Question: Shows up fine in the graphical layout and then when I launch in the emulator it does this

I'm thinking it may be an issue with inflating the view or something I'm not sure I'm new to android. Thanks
'''
package com.keyconsultant.parse.logintutorial;
import java.util.Locale;
import android.os.Bundle;
import android.support.v4.app.FragmentManager;
import android.support.v4.app.FragmentTransaction;
import android.text.TextUtils;
import android.view.KeyEvent;
import android.view.LayoutInflater;
import android.view.View;
import android.view.ViewGroup;
import android.view.inputmethod.EditorInfo;
import android.widget.EditText;
import android.widget.TextView;
import com.keyconsultant.parse.logintutorial.error.UnknownErrorDialogFactory;
import com.keyconsultant.parse.logintutorial.fragment.BaseFragment;
import com.keyconsultant.parse.logintutorial.model.user.UserManager;
import com.keyconsultant.parse.logintutorial.model.user.authenticate.AuthenticateUserErrorEvent;
import com.parse.ParseException;
import com.squareup.otto.Subscribe;
/**
* Fragment for logging in. Includes button for loading the Create account view.
*
* @author Trey Robinson
*
*/
public class LoginFragment extends BaseFragment {
public static final String EXTRA_USERNAME = "com.keyconsultant.parse.logintutorial.activity.extra.USERNAME";
public static final String EXTRA_PASSWORD = "com.keyconsultant.parse.logintutorial.activity.extra.PASSWORD";
// UI references.
private EditText mUserNameEditText;
private EditText mPasswordEditText;
/**
* Factory method for creating new fragments
* @return
*/
public static LoginFragment newInstance(){
return new LoginFragment();
}
@Override
public View onCreateView(LayoutInflater inflater, ViewGroup container,
Bundle savedInstanceState) {
View view = inflater.inflate(R.layout.fragment_login, container, false);
mUserNameEditText = (EditText) view.findViewById(R.id.username);
mPasswordEditText = (EditText) view.findViewById(R.id.password);
mPasswordEditText.setOnEditorActionListener(new TextView.OnEditorActionListener() {
@Override
public boolean onEditorAction(TextView textView, int id, KeyEvent keyEvent) {
if (id == EditorInfo.IME_NULL) {
attemptLogin();
return true;
}
return false;
}
});
view.findViewById(R.id.sign_in_button).setOnClickListener(new View.OnClickListener() {
@Override
public void onClick(View view) {
attemptLogin();
}
});
view.findViewById(R.id.register_button).setOnClickListener(new View.OnClickListener() {
@Override
public void onClick(View view) {
createAccount();
}
});
return view;
}
@Override
public void onActivityCreated(Bundle savedInstanceState) {
super.onActivityCreated(savedInstanceState);
if(savedInstanceState != null){
mUserNameEditText.setText(savedInstanceState.getString(EXTRA_USERNAME));
mPasswordEditText.setText(savedInstanceState.getString(EXTRA_PASSWORD));
}
}
@Override
public void onSaveInstanceState(Bundle outState) {
super.onSaveInstanceState(outState);
outState.putString(EXTRA_USERNAME, mUserNameEditText.getText().toString());
outState.putString(EXTRA_PASSWORD, mPasswordEditText.getText().toString());
}
/**
* Attempts to sign in or register the account specified by the login form.
* If there are form errors (invalid email, missing fields, etc.), the
* errors are presented and no actual login attempt is made.
*/
public void attemptLogin() {
clearErrors();
// Store values at the time of the login attempt.
String username = mUserNameEditText.getText().toString();
String password = mPasswordEditText.getText().toString();
boolean cancel = false;
View focusView = null;
// Check for a valid password.
if (TextUtils.isEmpty(password)) {
mPasswordEditText.setError(getString(R.string.error_field_required));
focusView = mPasswordEditText;
cancel = true;
} else if (password.length() < 4) {
mPasswordEditText.setError(getString(R.string.error_invalid_password));
focusView =mPasswordEditText;
cancel = true;
}
// Check for a valid email address.
if (TextUtils.isEmpty(username)) {
mUserNameEditText.setError(getString(R.string.error_field_required));
focusView = mUserNameEditText;
cancel = true;
}
if (cancel) {
// There was an error; don't attempt login and focus the first
// form field with an error.
focusView.requestFocus();
} else {
// perform the user login attempt.
UserManager.getInstance().authenticate(username.toLowerCase(Locale.getDefault()), password);
}
}
/**
* Load the create account view.
*/
private void createAccount(){
FragmentManager fragmentManager = getActivity().getSupportFragmentManager();
FragmentTransaction fragmentTransaction = fragmentManager.beginTransaction();
fragmentTransaction.setTransition(FragmentTransaction.TRANSIT_FRAGMENT_OPEN);
fragmentTransaction.replace(((ViewGroup)getView().getParent()).getId(), CreateAccountFragment.newInstance());
fragmentTransaction.addToBackStack(null);
fragmentTransaction.commit();
}
/**
* Remove all edit text errors
*/
private void clearErrors(){
mUserNameEditText.setError(null);
mPasswordEditText.setError(null);
}
@Subscribe
public void onSignInError(AuthenticateUserErrorEvent event){
clearErrors();
switch (event.getErrorCode()) {
case ParseException.OBJECT_NOT_FOUND:
mPasswordEditText.setError(getString(R.string.error_incorrect_password));
mPasswordEditText.requestFocus();
break;
default:
UnknownErrorDialogFactory.createUnknownErrorDialog(this.getActivity()).show();
break;
}
}
}
'''
HERE IS THE XML
'''
<?xml version="1.0" encoding="utf-8"?>
<LinearLayout xmlns:android="http://schemas.android.com/apk/res/android"
style="@style/LoginFormContainer"
android:layout_width="match_parent"
android:layout_height="match_parent"
android:background="#f1c40f"
android:orientation="vertical" >
<EditText
android:id="@+id/username"
android:layout_width="match_parent"
android:layout_height="wrap_content"
android:hint="@string/usernameHint"
android:maxLines="1"
android:singleLine="true" />
<EditText
android:id="@+id/password"
android:layout_width="match_parent"
android:layout_height="wrap_content"
android:hint="@string/prompt_password"
android:imeActionId="@+id/login"
android:imeActionLabel="@string/action_sign_in_short"
android:imeOptions="actionUnspecified"
android:inputType="textPassword"
android:maxLines="1"
android:singleLine="true" />
<Button
android:id="@+id/sign_in_button"
android:layout_width="fill_parent"
android:layout_height="wrap_content"
android:layout_gravity="center_horizontal"
android:layout_marginTop="16dp"
android:text="@string/action_sign_in_short" />
<TextView
android:id="@+id/orTV"
android:layout_width="wrap_content"
android:layout_height="wrap_content"
android:layout_gravity="center_horizontal"
android:layout_marginTop="16dp"
android:text="@string/orText" />
<Button
android:id="@+id/register_button"
android:layout_width="fill_parent"
android:layout_height="wrap_content"
android:layout_gravity="center_horizontal"
android:layout_marginTop="16dp"
android:text="@string/action_register" />
</LinearLayout>
'''
Here is the basefragment class
'''
package com.keyconsultant.parse.logintutorial.fragment;
import com.squareup.otto.BusProvider;
import android.support.v4.app.Fragment;
/**
* Fragment class that resolves basic service bus requirement (Register, deregister, Event Posting)
*
* @author Trey Robinson
*
*/
public class BaseFragment extends Fragment {
@Override
public void onResume() {
super.onResume();
BusProvider.getInstance().register(this);
}
@Override
public void onPause() {
/**fragment must be removed from the service bus in onPause or an error will occur
when the bus attempts to dispatch an event to the paused activity. **/
BusProvider.getInstance().unregister(this);
super.onPause();
}
/**
* Post the event to the service bus
* @param event
* The event to dispatch on the service bus
*/
protected void postEvent(Object event) {
BusProvider.getInstance().post(event);
}
}
'''
HERE IS THE CODE WHERE I ADD THE LOGINFRAGMENT CLASS
'''
package com.keyconsultant.parse.logintutorial;
import android.content.Intent;
import android.os.Bundle;
import android.support.v4.app.FragmentManager;
import android.support.v4.app.FragmentTransaction;
import android.view.Menu;
import android.view.MenuItem;
import android.widget.Toast;
import com.keyconsultant.parse.logintutorial.activity.BaseActivity;
import com.keyconsultant.parse.logintutorial.forgotpassword.ForgotPasswordDialogFragment;
import com.keyconsultant.parse.logintutorial.model.user.authenticate.AuthenticateUserErrorEvent;
import com.keyconsultant.parse.logintutorial.model.user.authenticate.AuthenticateUserStartEvent;
import com.keyconsultant.parse.logintutorial.model.user.authenticate.AuthenticateUserSuccessEvent;
import com.keyconsultant.parse.logintutorial.model.user.authenticate.UserForgotPasswordErrorEvent;
import com.keyconsultant.parse.logintutorial.model.user.authenticate.UserForgotPasswordStartEvent;
import com.keyconsultant.parse.logintutorial.model.user.authenticate.UserForgotPasswordSuccessEvent;
import com.parse.Parse;
import com.squareup.otto.Subscribe;
/**
* Activity which displays a login screen to the user, offering registration as
* well. Based loosley on the default Login template.
*
* @author Trey Robinson
*/
public class LoginActivity extends BaseActivity {
@Override
protected void onCreate(Bundle savedInstanceState) {
super.onCreate(savedInstanceState);
setContentView(R.layout.activity_login);
Parse.initialize(this, "Your App Id", "Your Client ID");
FragmentManager fragmentManager = getSupportFragmentManager();
FragmentTransaction fragmentTransaction = fragmentManager.beginTransaction();
fragmentTransaction.replace(R.id.main_view, LoginFragment.newInstance());
fragmentTransaction.commit();
}
@Override
public boolean onCreateOptionsMenu(Menu menu) {
super.onCreateOptionsMenu(menu);
getMenuInflater().inflate(R.menu.activity_login, menu);
return true;
}
@Override
public boolean onOptionsItemSelected(MenuItem item) {
// Handle item selection
switch (item.getItemId()) {
case R.id.menu_forgot_password:
forgotPassword();
return true;
default:
return super.onOptionsItemSelected(item);
}
}
/**
* Open the forgotPassword dialog
*/
private void forgotPassword(){
FragmentManager fm = getSupportFragmentManager();
ForgotPasswordDialogFragment forgotPasswordDialog = new ForgotPasswordDialogFragment();
forgotPasswordDialog.show(fm, null);
}
@Subscribe
public void onSignInStart(AuthenticateUserStartEvent event){
showProgress(true, getString(R.string.login_progress_signing_in));
}
@Subscribe
public void onSignInSuccess(AuthenticateUserSuccessEvent event){
showProgress(false, getString(R.string.login_progress_signing_in));
Intent loginSuccess = new Intent(this, MainActivity.class);
startActivity(loginSuccess);
finish();
}
@Subscribe
public void onSignInError(AuthenticateUserErrorEvent event){
showProgress(false, getString(R.string.login_progress_signing_in));
}
@Subscribe
public void onForgotPasswordStart(UserForgotPasswordStartEvent event){
showProgress(true, getString(R.string.login_progress_signing_in));
}
@Subscribe
public void onForgotPasswordSuccess(UserForgotPasswordSuccessEvent event){
showProgress(false,getString(R.string.login_progress_signing_in));
Toast toast =Toast.makeText(this, "A password reset email has been sent.", Toast.LENGTH_LONG);
toast.show();
}
@Subscribe
public void onForgotPasswordError(UserForgotPasswordErrorEvent event){
showProgress(false, getString(R.string.login_progress_signing_in));
Toast toast =Toast.makeText(this, "An error has occured. Please try again.", Toast.LENGTH_LONG);
toast.show();
}
}
'''
fragment_create_account
'''
<?xml version="1.0" encoding="utf-8"?>
<RelativeLayout xmlns:android="http://schemas.android.com/apk/res/android"
style="@style/LoginFormContainer" >
<EditText
android:id="@+id/etUsername"
android:layout_width="250dp"
android:layout_height="wrap_content"
android:layout_centerHorizontal="true"
android:layout_marginTop="25dp"
android:hint="@string/usernameHint"
android:inputType="text"
android:maxLength="15" />
<EditText
android:id="@+id/etEmail"
android:layout_width="250dp"
android:layout_height="wrap_content"
android:layout_below="@id/etUsername"
android:layout_centerHorizontal="true"
android:layout_marginTop="25dp"
android:hint="@string/emailHint"
android:inputType="textEmailAddress" />
<EditText
android:id="@+id/etPassword"
android:layout_width="250dp"
android:layout_height="wrap_content"
android:layout_below="@id/etEmail"
android:layout_centerHorizontal="true"
android:layout_marginTop="25dp"
android:hint="@string/passwordHint"
android:inputType="textPassword"
android:maxLength="10" />
<EditText
android:id="@+id/etPasswordConfirm"
android:layout_width="250dp"
android:layout_height="wrap_content"
android:layout_below="@id/etPassword"
android:layout_centerHorizontal="true"
android:layout_marginTop="25dp"
android:hint="@string/confirmPasswordHint"
android:inputType="textPassword" />
<Button
android:id="@+id/btnCreateAccount"
android:layout_width="250dp"
android:layout_height="wrap_content"
android:layout_alignRight="@id/etPassword"
android:layout_below="@id/etPasswordConfirm"
android:layout_marginTop="25dp"
android:text="@string/createAccount" />
</RelativeLayout>
'''
CreateAccountFragment CLASS
'''
package com.keyconsultant.parse.logintutorial;
import java.util.Locale;
import android.os.Bundle;
import android.text.TextUtils;
import android.view.LayoutInflater;
import android.view.View;
import android.view.View.OnClickListener;
import android.view.ViewGroup;
import android.widget.Button;
import android.widget.EditText;
import com.keyconsultant.parse.logintutorial.error.UnknownErrorDialogFactory;
import com.keyconsultant.parse.logintutorial.fragment.BaseFragment;
import com.keyconsultant.parse.logintutorial.model.user.UserManager;
import com.keyconsultant.parse.logintutorial.model.user.authenticate.AuthenticateUserErrorEvent;
import com.parse.ParseException;
import com.squareup.otto.Subscribe;
/**
* Create an Account. Username is the primary method of login. Email is used for forgotten password recovery.
*
* @author Trey Robinson
*
*/
public class CreateAccountFragment extends BaseFragment implements OnClickListener {
protected static final String EXTRA_EMAIL = "com.keyconsultant.parse.logintutorial.fragment.extra.EMAIL";
protected static final String EXTRA_USERNAME = "com.keyconsultant.parse.logintutorial.fragment.extra.USERNAME";
protected static final String EXTRA_PASSWORD = "com.keyconsultant.parse.logintutorial.fragment.extra.PASSWORD";
protected static final String EXTRA_CONFIRM = "com.keyconsultant.parse.logintutorial.fragment.extra.CONFIRMPASSWORD";
private EditText mUserNameEditText;
private EditText mEmailEditText;
private EditText mPasswordEditText;
private EditText mConfirmPasswordEditText;
private Button mCreateAccountButton;
private String mEmail;
private String mUsername;
private String mPassword;
private String mConfirmPassword;
/**
* Factory method for creating fragment instances.
* @return
*/
public static CreateAccountFragment newInstance(){
return new CreateAccountFragment();
}
@Override
public View onCreateView(LayoutInflater inflater, ViewGroup container,
Bundle savedInstanceState) {
View view = inflater.inflate(R.layout.fragment_create_account, container, false);
mUserNameEditText = (EditText)view.findViewById(R.id.etUsername);
mEmailEditText = (EditText)view.findViewById(R.id.etEmail);
mPasswordEditText = (EditText)view.findViewById(R.id.etPassword);
mConfirmPasswordEditText = (EditText)view.findViewById(R.id.etPasswordConfirm);
mCreateAccountButton = (Button)view.findViewById(R.id.btnCreateAccount);
mCreateAccountButton.setOnClickListener(this);
return view;
}
@Override
public void onActivityCreated(Bundle savedInstanceState) {
super.onActivityCreated(savedInstanceState);
if(savedInstanceState != null){
mEmailEditText.setText(savedInstanceState.getString(EXTRA_EMAIL));
mUserNameEditText.setText(savedInstanceState.getString(EXTRA_USERNAME));
mPasswordEditText.setText(savedInstanceState.getString(EXTRA_PASSWORD));
mConfirmPasswordEditText.setText(savedInstanceState.getString(EXTRA_CONFIRM));
}
}
@Override
public void onSaveInstanceState(Bundle outState) {
super.onSaveInstanceState(outState);
outState.putString(EXTRA_EMAIL, mEmailEditText.getText().toString());
outState.putString(EXTRA_USERNAME, mUserNameEditText.getText().toString());
outState.putString(EXTRA_PASSWORD, mPasswordEditText.getText().toString());
outState.putString(EXTRA_CONFIRM, mConfirmPasswordEditText.getText().toString());
}
@Override
public void onClick(View v) {
switch (v.getId()) {
case R.id.btnCreateAccount:
createAccount();
break;
default:
break;
}
}
/**
* Some front end validation is done that is not monitored by the service.
* If the form is complete then the information is passed to the service.
*/
private void createAccount(){
clearErrors();
boolean cancel = false;
View focusView = null;
// Store values at the time of the login attempt.
mEmail = mEmailEditText.getText().toString();
mUsername = mUserNameEditText.getText().toString();
mPassword = mPasswordEditText.getText().toString();
mConfirmPassword = mConfirmPasswordEditText.getText().toString();
// Check for a valid confirm password.
if (TextUtils.isEmpty(mConfirmPassword)) {
mConfirmPasswordEditText.setError(getString(R.string.error_field_required));
focusView = mConfirmPasswordEditText;
cancel = true;
} else if (mPassword != null && !mConfirmPassword.equals(mPassword)) {
mPasswordEditText.setError(getString(R.string.error_invalid_confirm_password));
focusView = mPasswordEditText;
cancel = true;
}
// Check for a valid password.
if (TextUtils.isEmpty(mPassword)) {
mPasswordEditText.setError(getString(R.string.error_field_required));
focusView = mPasswordEditText;
cancel = true;
} else if (mPassword.length() < 4) {
mPasswordEditText.setError(getString(R.string.error_invalid_password));
focusView = mPasswordEditText;
cancel = true;
}
// Check for a valid email address.
if (TextUtils.isEmpty(mEmail)) {
mEmailEditText.setError(getString(R.string.error_field_required));
focusView = mEmailEditText;
cancel = true;
} else if (!mEmail.contains("@")) {
mEmailEditText.setError(getString(R.string.error_invalid_email));
focusView = mEmailEditText;
cancel = true;
}
if (cancel) {
// There was an error; don't attempt login and focus the first
// form field with an error.
focusView.requestFocus();
} else {
// Show a progress spinner, and kick off a background task to
// perform the user login attempt.
UserManager.getInstance().signUp(mUsername.toLowerCase(Locale.getDefault()), mEmail, mPassword);
}
}
/**
* Remove error messages from all fields.
*/
private void clearErrors(){ mEmailEditText.setError(null);
mUserNameEditText.setError(null);
mPasswordEditText.setError(null);
mConfirmPasswordEditText.setError(null);
}
@Subscribe
public void onSignInError(AuthenticateUserErrorEvent event){
clearErrors();
switch (event.getErrorCode()) {
case ParseException.INVALID_EMAIL_ADDRESS:
mEmailEditText.setError(getString(R.string.error_invalid_email));
mEmailEditText.requestFocus();
break;
case ParseException.EMAIL_TAKEN:
mEmailEditText.setError(getString(R.string.error_duplicate_email));
mEmailEditText.requestFocus();
break;
case ParseException.USERNAME_TAKEN:
mUserNameEditText.setError(getString(R.string.error_duplicate_username));
mUserNameEditText.requestFocus();
break;
default:
UnknownErrorDialogFactory.createUnknownErrorDialog(this.getActivity()).show();
break;
}
}
}
'''
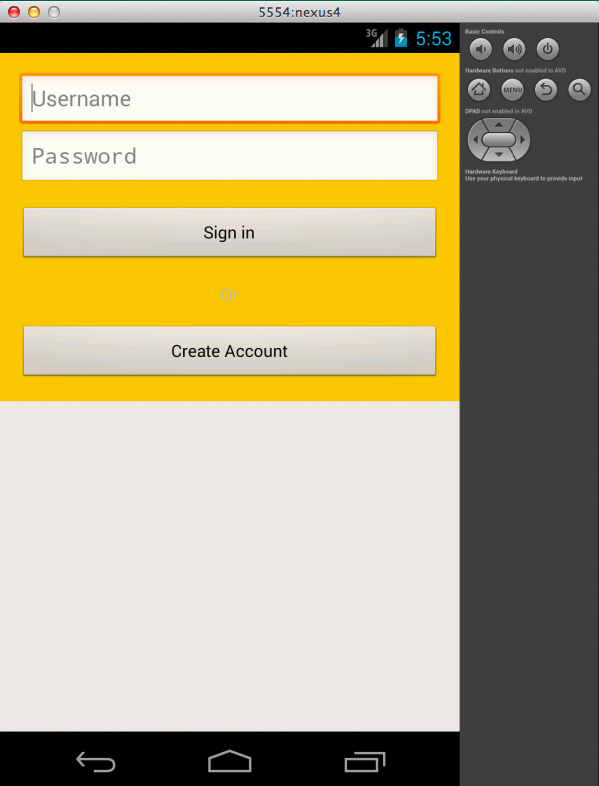
Answer: Add another empty view as the very last child (right after last button with id 'register_button') like following.
'''
<FrameLayout
android:layout_width="match_parent"
android:layout_height="0dp"
android:layout_weight="1" />
'''
It will stretch out parent 'LinearLayout' view to the whole height.